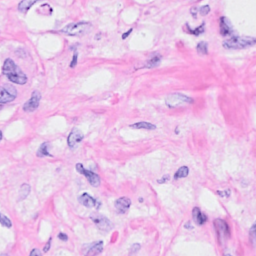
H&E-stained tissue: Breast